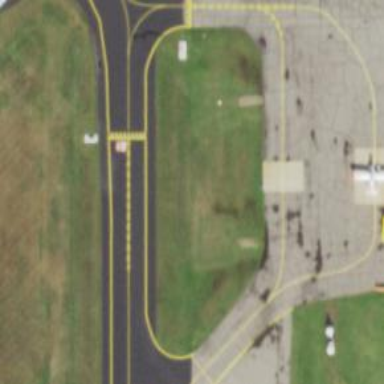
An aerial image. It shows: Apron at the airport.